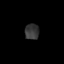
Tissue: lung
Cell type: Epithelial cells
Senescence score: 0.1288
Nuclear area (px): 222
Mean DAPI intensity: 54.284